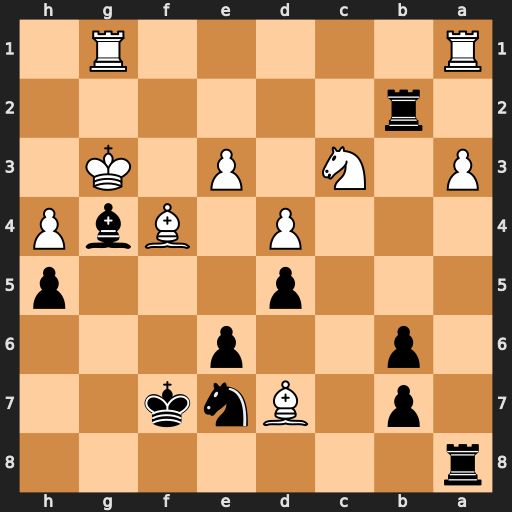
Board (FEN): r7/1p1Bnk2/1p2p3/3p3p/3P1BbP/P1N1P1K1/1r6/R5R1
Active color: b
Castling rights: -
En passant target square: -
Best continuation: Nf5#